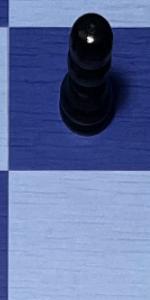
Label: Empty